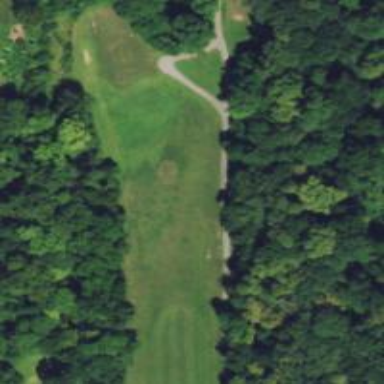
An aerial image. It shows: Path used for both walking and golf.